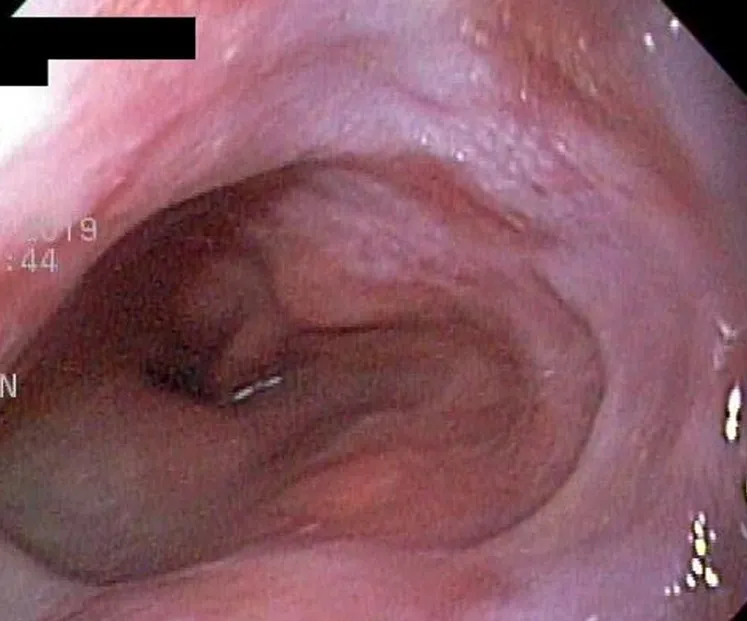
gastroscopy demonstrated a dilated proximal oesophagus with a distal narrowing and oesophagitis.
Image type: endoscopy (gi_endoscopy)